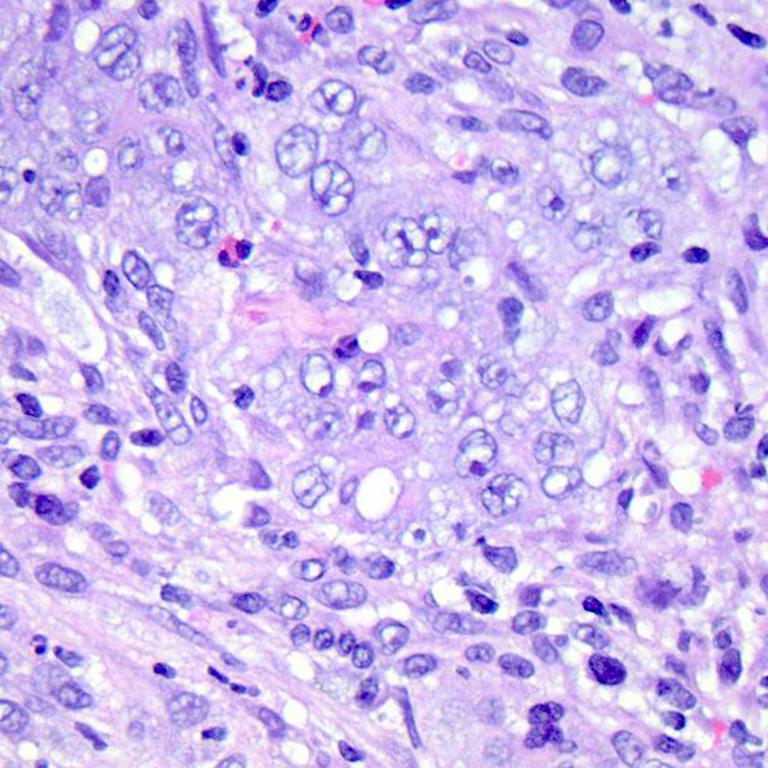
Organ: colon
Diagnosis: adenocarcinomas